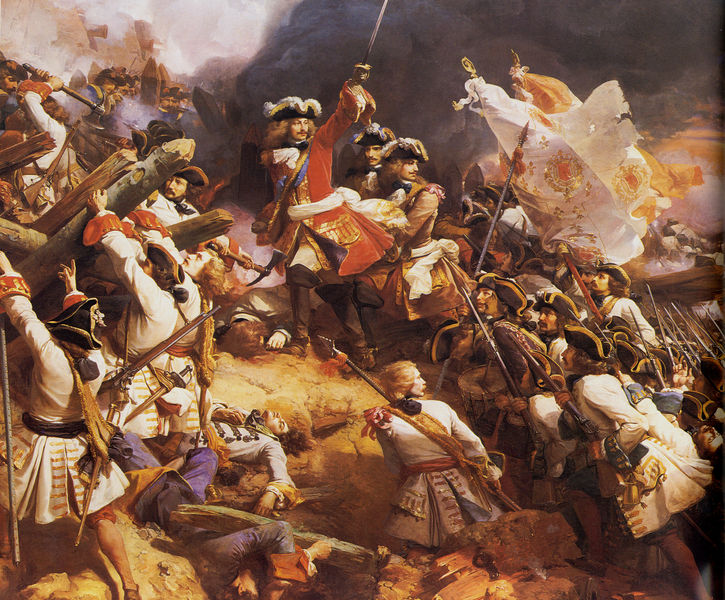
Titel: Bataille de Denain: victoire du maréchal de Villars sur le prince Eugène de Savoie (24 juillet 1712), Die Schlacht von Denain
Künstler: Jean Alaux
Standort: Versailles
Institution: Galerie des Batailles
Schlagwörter: angriff, baum, berg, blau, feuer, gemälde, held, himmel, kampf, mann, schatten, wasser, weiß, wolken, gelb, landschaft, menschen, ocker, sand, braun, frankreich, grau, haar, holz, hut, hüte, licht, männer, orange, schwarz, gürtel, rot, wolke, zaun, beige, masse, menge, rock, arm, historie, leiche, stein, steine, tod, tot, toter, ärmel, baumstamm, erde, hügel, pfähle, stamm, qualm, rauch, sonne, gold, mantel, front, rosa, boot, perücke, taille, fahnen, röcke, fahne, flagge, russland, anstieg, berge, gebirge, sonnenlicht, wüste, farbe, lila, sonnenuntergang, violett, banner, brand, franzosen, krieg, schlacht, sturm, könig, lanze, soldaten, schnäuzer, balken, pfahl, stürmen, festung, attacke, militär, revolution, schwert, säbel, uniform, uniformen, waffen, aufstand, soldat, tote, getümmel, napoleon, degen, dreispitz, offizier, stiefel, anführer, armee, feldzug, heer, kämpfen, sieg, reihen, triumph, gestorben, sterben, gewehr, axt, dramatik, general, historienmalerei, lanzen, feldherr, artillerie, florett, speer, speere, flaggen, töten, beschlag, gewehre, perücken, russen, verwundete, heroisch, shwarz, erschlagen, französische revolution, gefallen, hacke, erstechen, ludwig, infanterie, offiziere, schärpen, verwundeter, standarte, fauer, standarten, triumpf, palisade, bajonett, barrikade, pulverdampf, verwundung, infantrie, spitzhacke, pickel, barrikaden, bastille, musketen, ansturm, schlachtenbild, belagerung, schlachtengemälde, feldzeichen, langhaarig, erstürmung, barikade, barikaden, erobern, gipelsturm, kriegsröcke, pfählpfahl, briten, 18. jahrhundert, historienstück, solaten, erklimmen, bannerträger, schlachtfeld, pferde